Question: I use win32 threads with OpenGL 2.1. What I'm trying to achieve is to render simple image saying "loading", while in the background whole 3D scene is being loaded. It works now, but I have a problem, where sometimes a part of my cubemap texture takes data from Mozilla Firefox Browser (How in the hell does this happen???) and ignore that small box, with texture, it's only a sprite and it is where it should be.:

This happens like 1 in 3 times I try to load my program.
This is how my thread looks:
'''
WindowsThread::WindowsThread(HGLRC graphicsContext, HDC deviceContext) :
graphicsContext_(graphicsContext),
deviceContext_(deviceContext),
running_(false),
task_(0),
mode_(WT_NORMAL)
{
handle_ = CreateThread(0, 0,
(unsigned long (__stdcall *)(void *)) this->staticRun,
(void*) this, CREATE_SUSPENDED, &id_);
if (handle_ == 0) {
LOGE("Unable to create thread.");
return;
}
if (!SetThreadPriority(handle_, THREAD_PRIORITY_NORMAL)) {
LOGE("Unable to set thread priority for thread.");
return;
}
}
WindowsThread::~WindowsThread() {
finishTask();
running_ = false;
WaitForSingleObject(handle_, INFINITE);
CloseHandle(handle_);
wglDeleteContext(graphicsContext_);
}
void WindowsThread::start() {
running_ = true;
if (!ResumeThread(handle_)) {
LOGW("Unable to resume thread.");
}
}
bool WindowsThread::isRunning() {
return running_;
}
void WindowsThread::setTask(Task* task, Mode mode) {
finishTask();
task_ = task;
mode_ = mode;
}
bool WindowsThread::hasTask() {
return task_ != 0;
}
void WindowsThread::finishTask() {
while (task_ != 0) {
Sleep(1);
}
}
void WindowsThread::stop() {
running_ = false;
}
int WindowsThread::staticRun(void* thread) {
return ((WindowsThread*) thread)->run();
}
int WindowsThread::run() {
wglMakeCurrent(deviceContext_, graphicsContext_);
while (running_) {
if (task_ != 0) {
task_->run();
task_ = 0;
}
Sleep(10);
}
wglMakeCurrent(0, 0);
return 1;
}
'''
ThreadManager:
'''
WindowsThreadManager::WindowsThreadManager(
System* system, UINT threadPoolSize)
{
if (threadPoolSize == 0) {
SYSTEM_INFO info;
GetSystemInfo(&info);
threadPoolSize = info.dwNumberOfProcessors;
if (threadPoolSize == 0) {
threadPoolSize = 1;
}
}
LOGI("Number of threads used: %d", threadPoolSize);
masterContext_ = wglGetCurrentContext();
HDC hdc = wglGetCurrentDC();
for (UINT i = 0; i < threadPoolSize; i++) {
HGLRC threadContext = wglCreateContext(hdc);
wglShareLists(masterContext_, threadContext);
WindowsThread* thread = new WindowsThread(threadContext, hdc);
thread->start();
threads_.push_back(thread);
}
}
WindowsThreadManager::~WindowsThreadManager() {
for (UINT i = 0; i < threads_.size(); i++) {
delete threads_[i];
}
for (UINT i = 0; i < tasks_.size(); i++) {
delete tasks_[i];
}
}
void WindowsThreadManager::execute(Task* task, Mode mode) {
WindowsThread::Mode wtMode = WindowsThread::WT_NORMAL;
if (mode == TM_GRAPHICS_CONTEXT) {
wtMode = WindowsThread::WT_GRPAHICS_CONTEXT;
}
tasks_.push_back(task);
for (UINT i = 0; i < threads_.size(); i++) {
if (!threads_[i]->hasTask()) {
threads_[i]->setTask(task, wtMode);
return;
}
}
threads_[0]->setTask(task, wtMode);
}
void WindowsThreadManager::joinAll() {
for (UINT i = 0; i < threads_.size(); i++) {
if (threads_[i]->hasTask()) {
threads_[i]->finishTask();
}
}
}
'''
I use Nvidia 670GTX with latest drivers on Winodws 8.
Any Ideas where the problem might be?
I added glFinish() at the end of my loader thread, and now everything loads normaly. I red somewhere, that OpenGL doesn't immediately finish all of it's work, so I guess this was the case, where context was set to NULL before it could finish it's work.
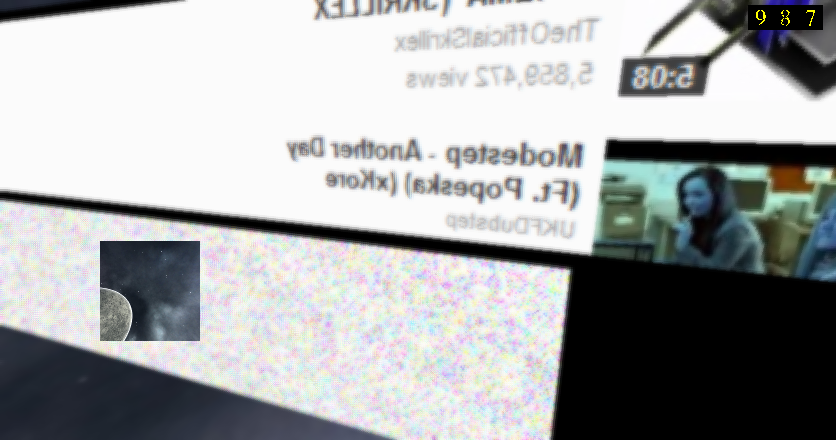
Answer: > It works now, but I have a problem, where sometimes a part of my cubemap texture takes data from Mozilla Firefox Browser (How in the hell does this happen???)
Your texture receives data from uninitialized graphics memory, which very likely may contain residual images from another process, that previously used that memory region. Stuff like this can happen, if
a) the driver has a bug and doesn't synchronize resources between threads
and
b) if you're trying to modify a texture, while it's bound to a texture unit in the other thread.
You can (and should) introduce proper synchronization yourself. Simply because it enhances performance. Use <URL> to communicate between threads, when the texture is currently not busy. Ideally you use two or more textures, you update in a round robin fashion.